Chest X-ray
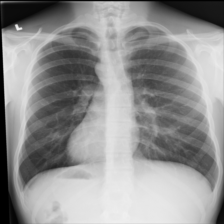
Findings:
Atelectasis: negative
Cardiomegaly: negative
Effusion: negative
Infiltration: negative
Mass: negative
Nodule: negative
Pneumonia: negative
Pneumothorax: negative
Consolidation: negative
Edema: negative
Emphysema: negative
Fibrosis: negative
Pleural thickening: negative
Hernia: negative